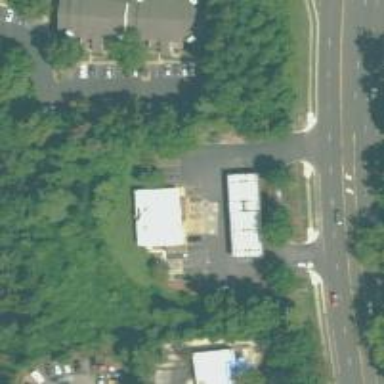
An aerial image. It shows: Convenience shop.